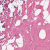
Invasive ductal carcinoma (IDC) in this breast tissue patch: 0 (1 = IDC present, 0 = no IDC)